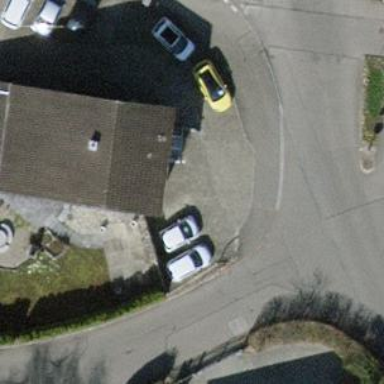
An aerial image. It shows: Surveillance system is in place.